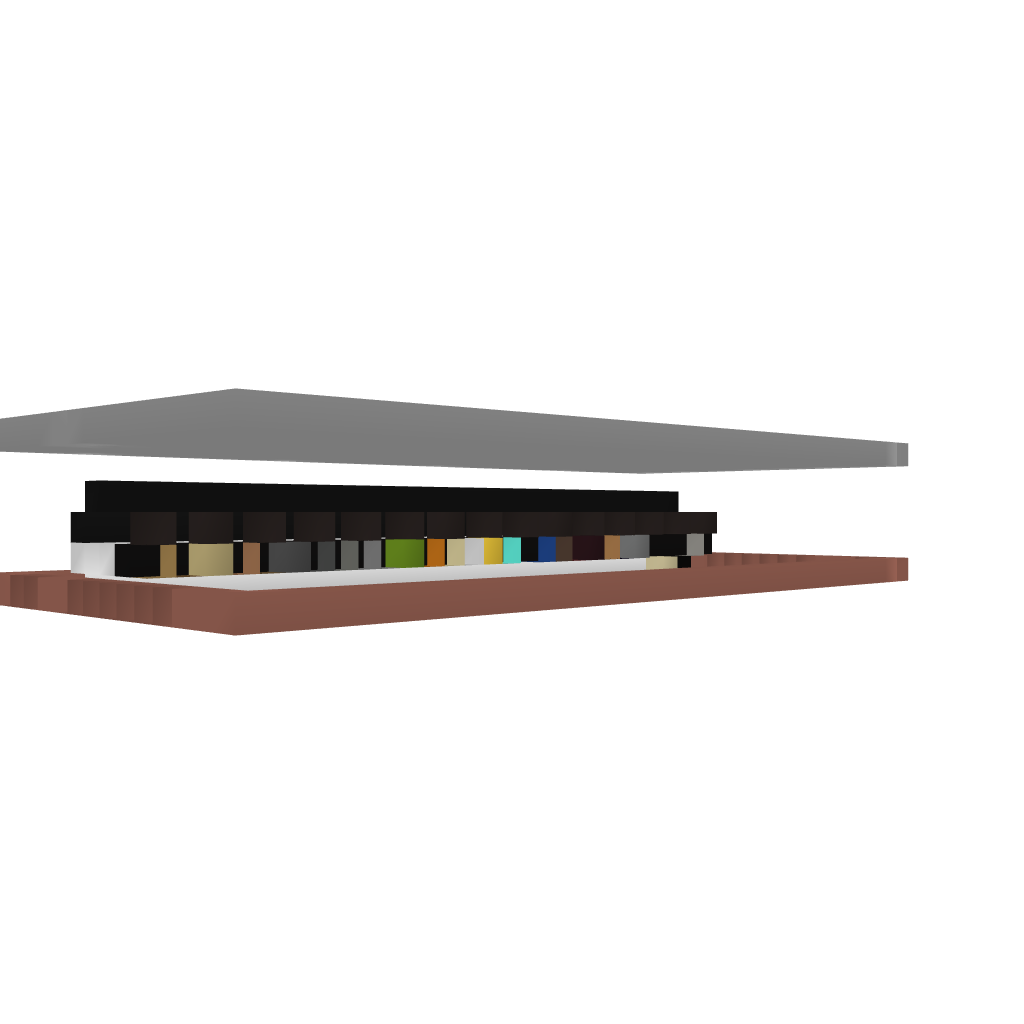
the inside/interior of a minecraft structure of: Automatic sorting system